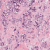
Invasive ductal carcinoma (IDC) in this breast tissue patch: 1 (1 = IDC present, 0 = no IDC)